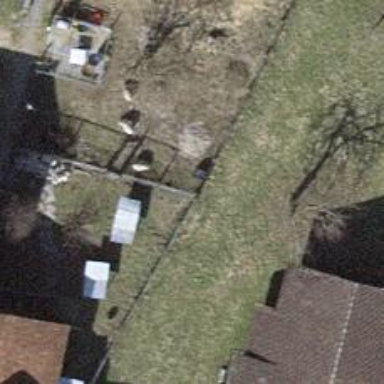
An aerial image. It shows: Fence is in the image.